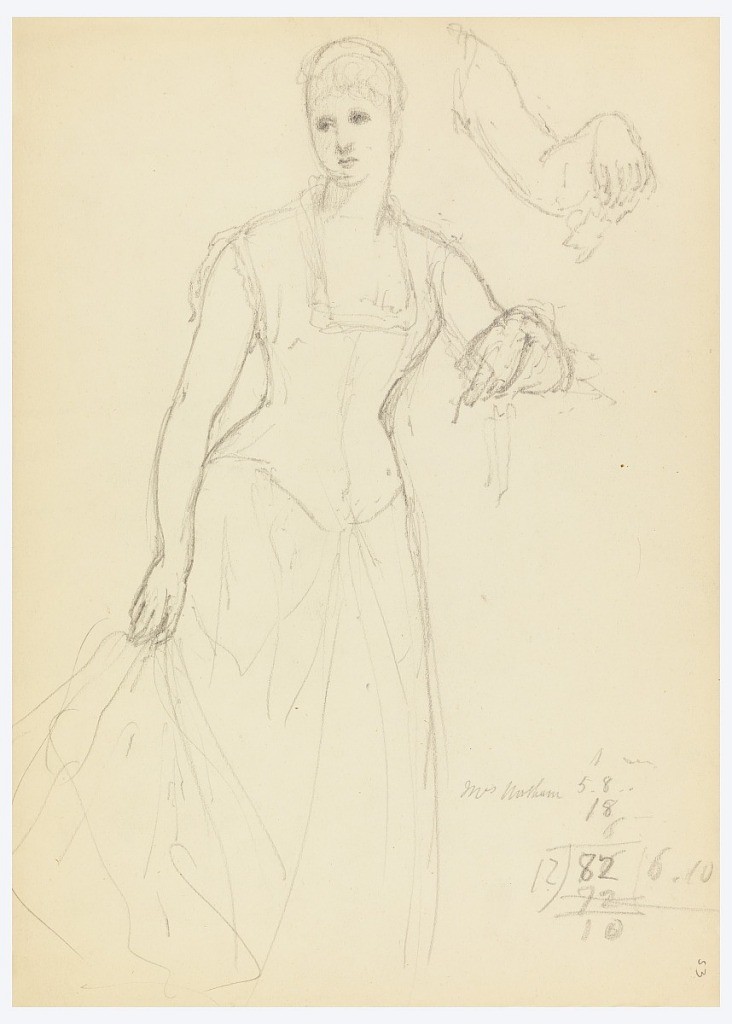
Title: Sketch for a Portrait of Bella Worsham
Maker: Daniel Huntington, American, 1816–1906
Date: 1878
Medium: Graphite on cream paper
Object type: Drawing
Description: Full-length woman standing, her left elbow on a mantelpiece, pedestal, or wall; she holds her skirt in her right hand, and looks to her left. Her name and some mathematical figuring, lower right. Verso: two sketches of female heads.